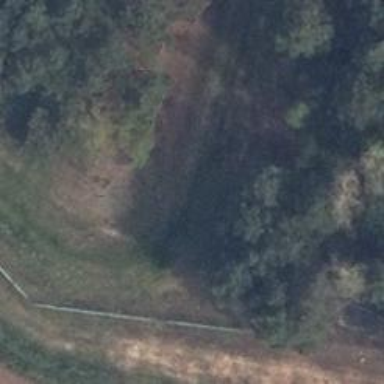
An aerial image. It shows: Embankment has been constructed as man-made feature.